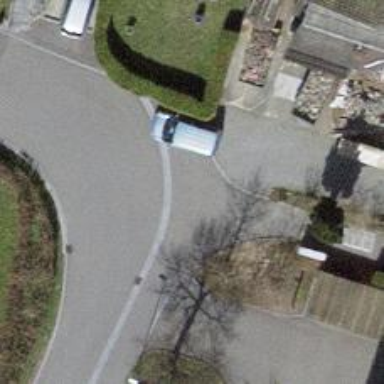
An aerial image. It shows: Sidewalk.